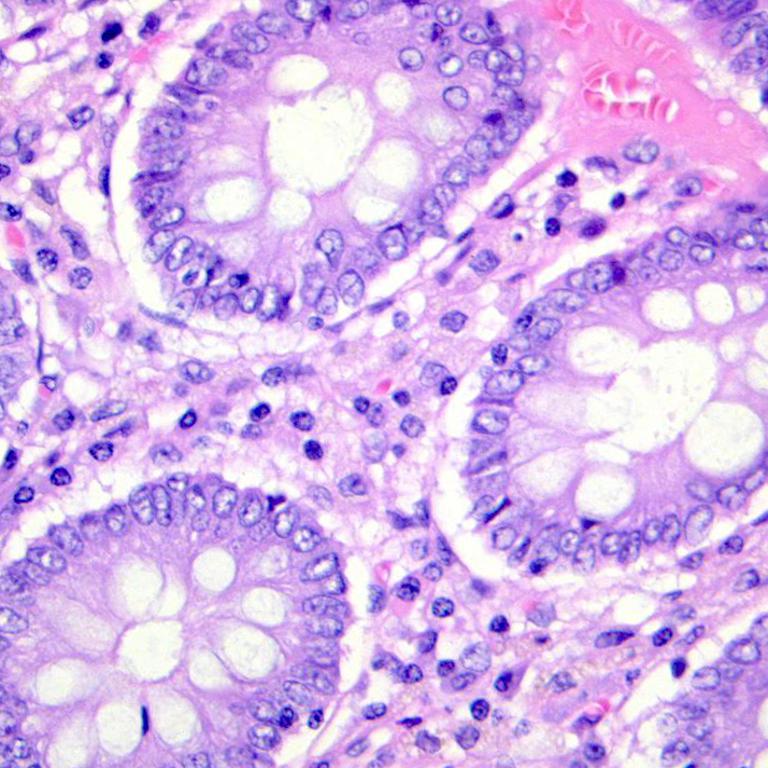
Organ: colon
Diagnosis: benign